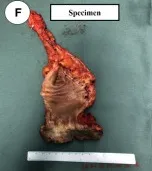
Physical examination. The scope of lesions were marked in yellow dotted line, the most typical lesion was marked in yellow arrow. The lesions of vulvar region with no macroscopic lesions after nCRT.
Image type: medical_photograph (other_medical_photograph)